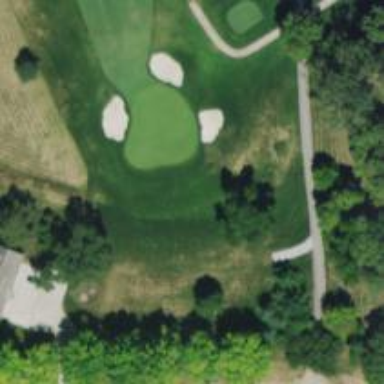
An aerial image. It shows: Golf course.